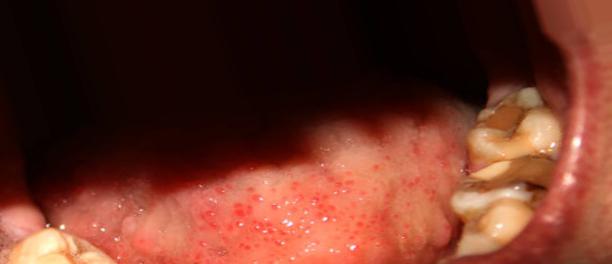
Condition: Caries